Question: I have a form in the application that needs to be filled with data like creating an employee.
Details like Employee code, name, address, bank details needs to be filled.
I have created a single feature file with 4 scenarios:
1. Employee personal details
2. Employee Address
3. Bank Details
4. Etc..
How do I pass data for 5-10 employees as the fields are the same? The problem is there are 15-20 fields that needs to be filled while creating. I tried with Example keyword and the row length increases, which makes it difficult to scroll and search. Is there another way that I can give them as input?
I doubt that we can give 4 example files for each of the scenario. Is that true?
Please help with a better way.
Here is a screenshot showing the Example text I was talking about:

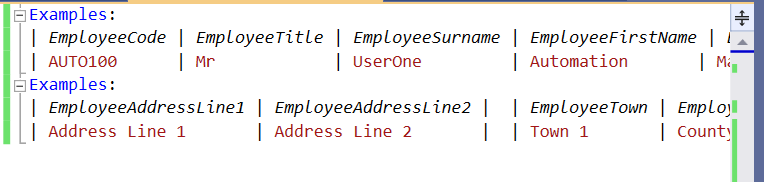
Answer: Instead of including all fields in your examples table, focus on the fields relevant to the current scenario.
As an example, the scenario about personal details could look like:
'''
Scenario Outline: Entering personal details when creating an employee
Given the user is creating a new employee
When the user enters the employee personal details:
| Field | Value |
| First Name | <First Name> |
| Last Name | <Last Name> |
| Date of Birth | <Date of Birth> |
And the user enters the employee address
And the user enters the employee banking details
And the user saves the new employee
Then ...
Examples:
| First Name | Last Name | Date of Birth |
| ... | ... | ... |
| ... | ... | ... |
| ... | ... | ... |
'''
The step 'When the user enters the employee personal details:' contains the fields relevant to entering personal details. The other steps about entering the employee address and banking details can use generic data, as long as the data entered satisfies the business rules.
Similarly, imagine the scenario about entering the address:
'''
Scenario Outline: Entering new employee address
Given the user is creating a new employee
When the user enters the personal details for the new employee
And the user enters the employee address:
| Field | Value |
| Line 1 | <Line 1> |
| Line 2 | <Line 2> |
| City | <City> |
| State | <State> |
| Postal Code | <Postal Code> |
And the user enters the employee banking details
And the user saves the new employee
Then ...
Examples:
| Line 1 | Line 2 | City | State | Postal Code |
| ... | ... | ... | ... | ... |
| ... | ... | ... | ... | ... |
| ... | ... | ... | ... | ... |
'''
This keeps the examples tables for each scenario smaller in size and easier to read, yet gives you lots of data input flexibility.